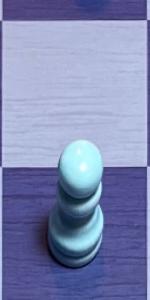
Label: Pawn_White